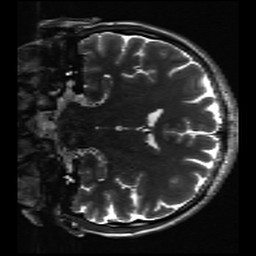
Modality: inplaneT2
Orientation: coronal